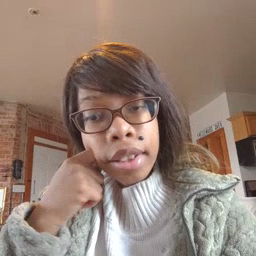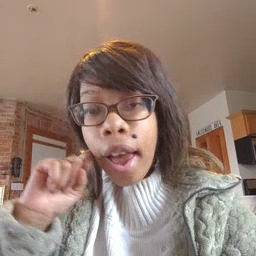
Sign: apple